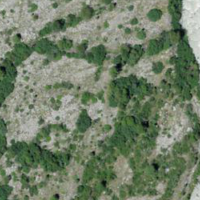
EUNIS habitat code: 47
Species observed at this site:
Hemipenthes maura
Chamaenerion dodonaei